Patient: sex M, age 46
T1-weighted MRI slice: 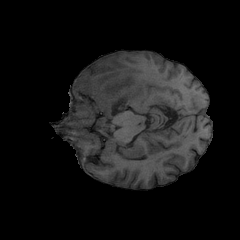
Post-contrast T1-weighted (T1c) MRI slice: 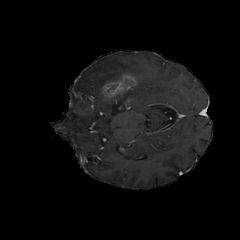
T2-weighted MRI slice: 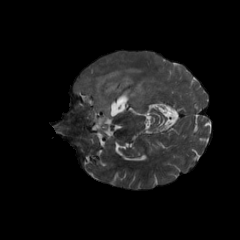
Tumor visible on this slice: yes
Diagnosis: Glioblastoma, IDH-wildtype
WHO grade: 4